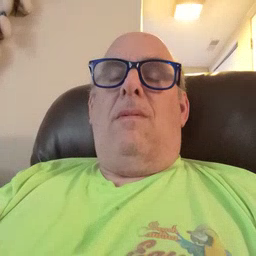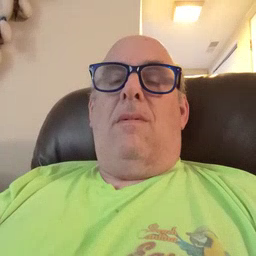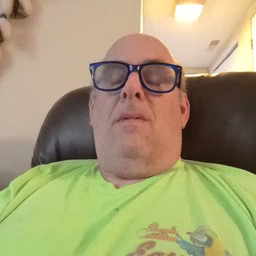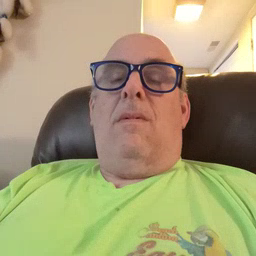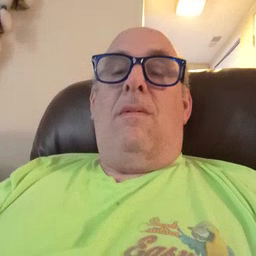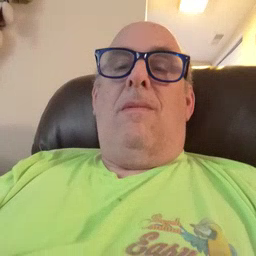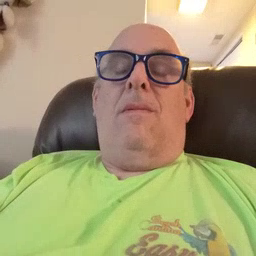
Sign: close